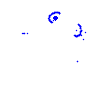
Particle: electron